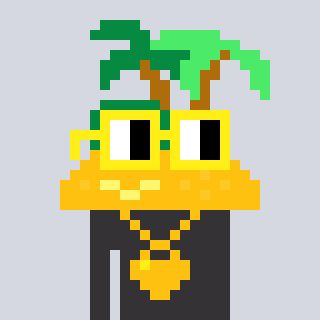
a pixel art character with square yellow glasses, a island-shaped head and a grayscale-colored body on a cool background